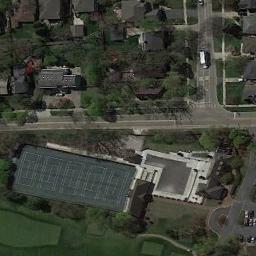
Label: tennis_court